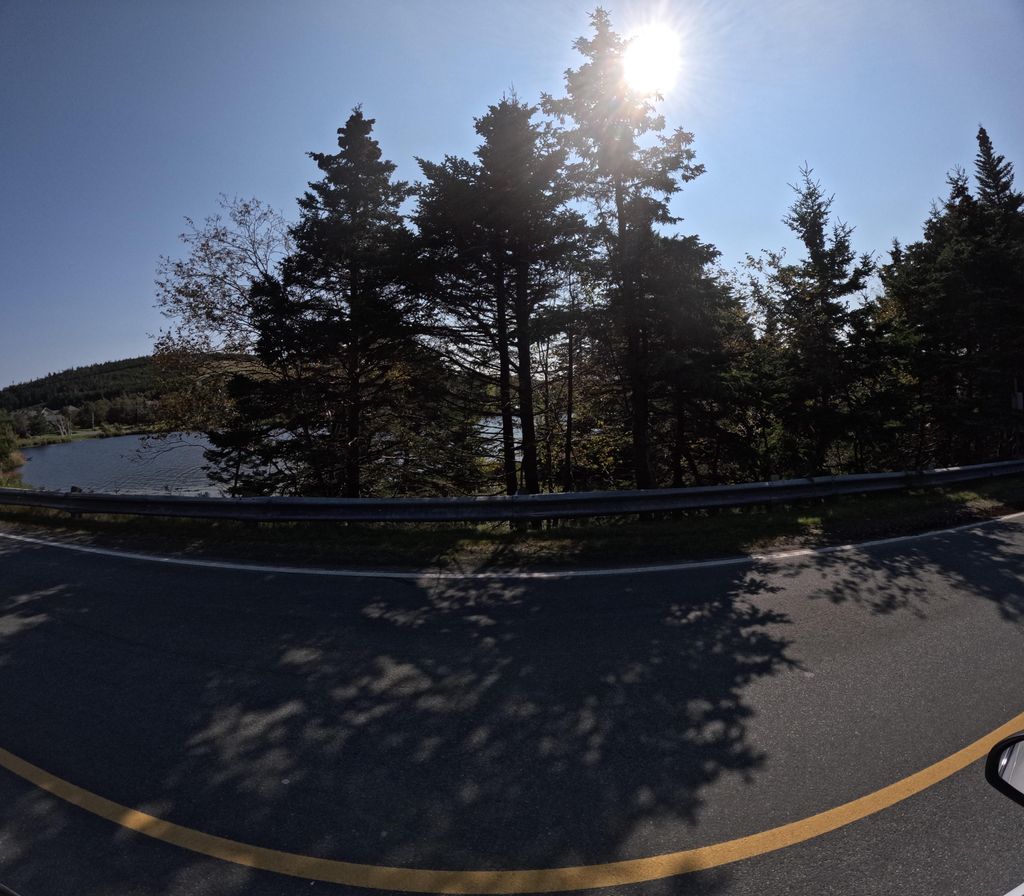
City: st_johns